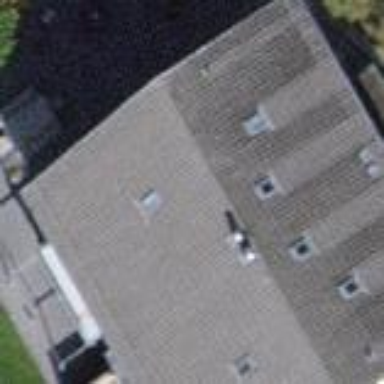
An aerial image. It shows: Terrace building.